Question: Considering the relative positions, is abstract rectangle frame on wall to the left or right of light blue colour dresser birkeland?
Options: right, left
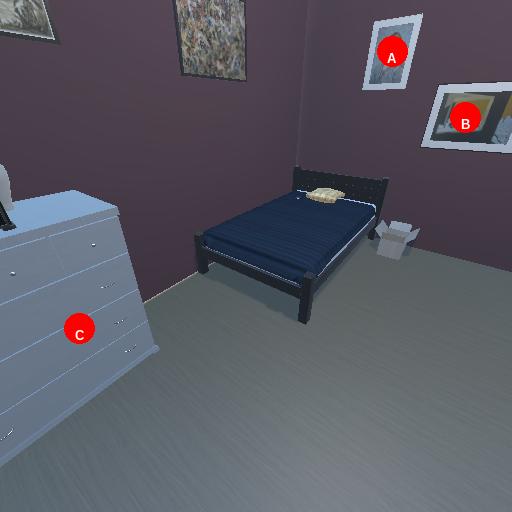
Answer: right